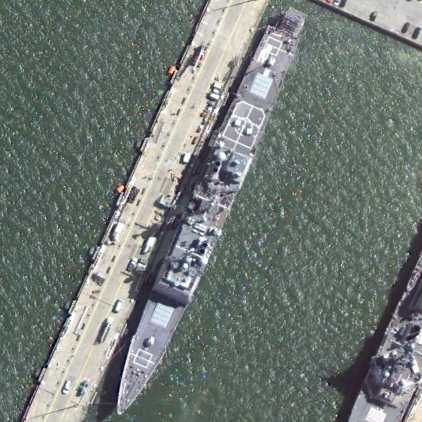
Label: cruiser